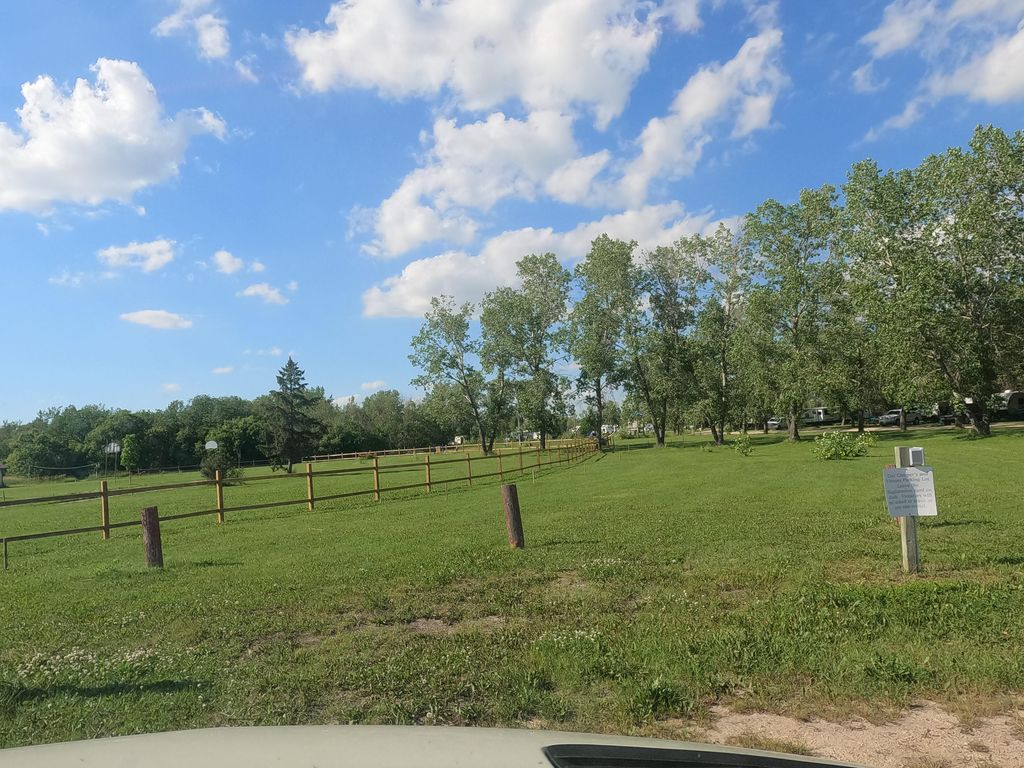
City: winnipeg